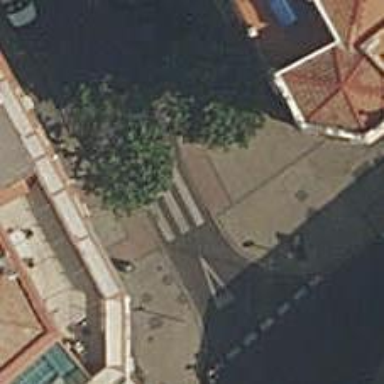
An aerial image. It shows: Uncontrolled crossing on the road.